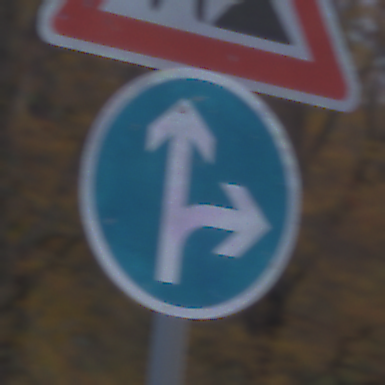
Verkehrszeichen: VorgeschriebeneFahrtrichtungGeradeausOderRechts
Zusatzzeichen oben: Arbeitsstelle
Umgebung: Outdoor, Nature
Tageszeit: SunriseSunset
Wetter: PartlyCloudy
Licht: Natural
Jahreszeit: Autumn
Kontrast: LowContrast